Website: crate-barrel
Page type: customer-info-address
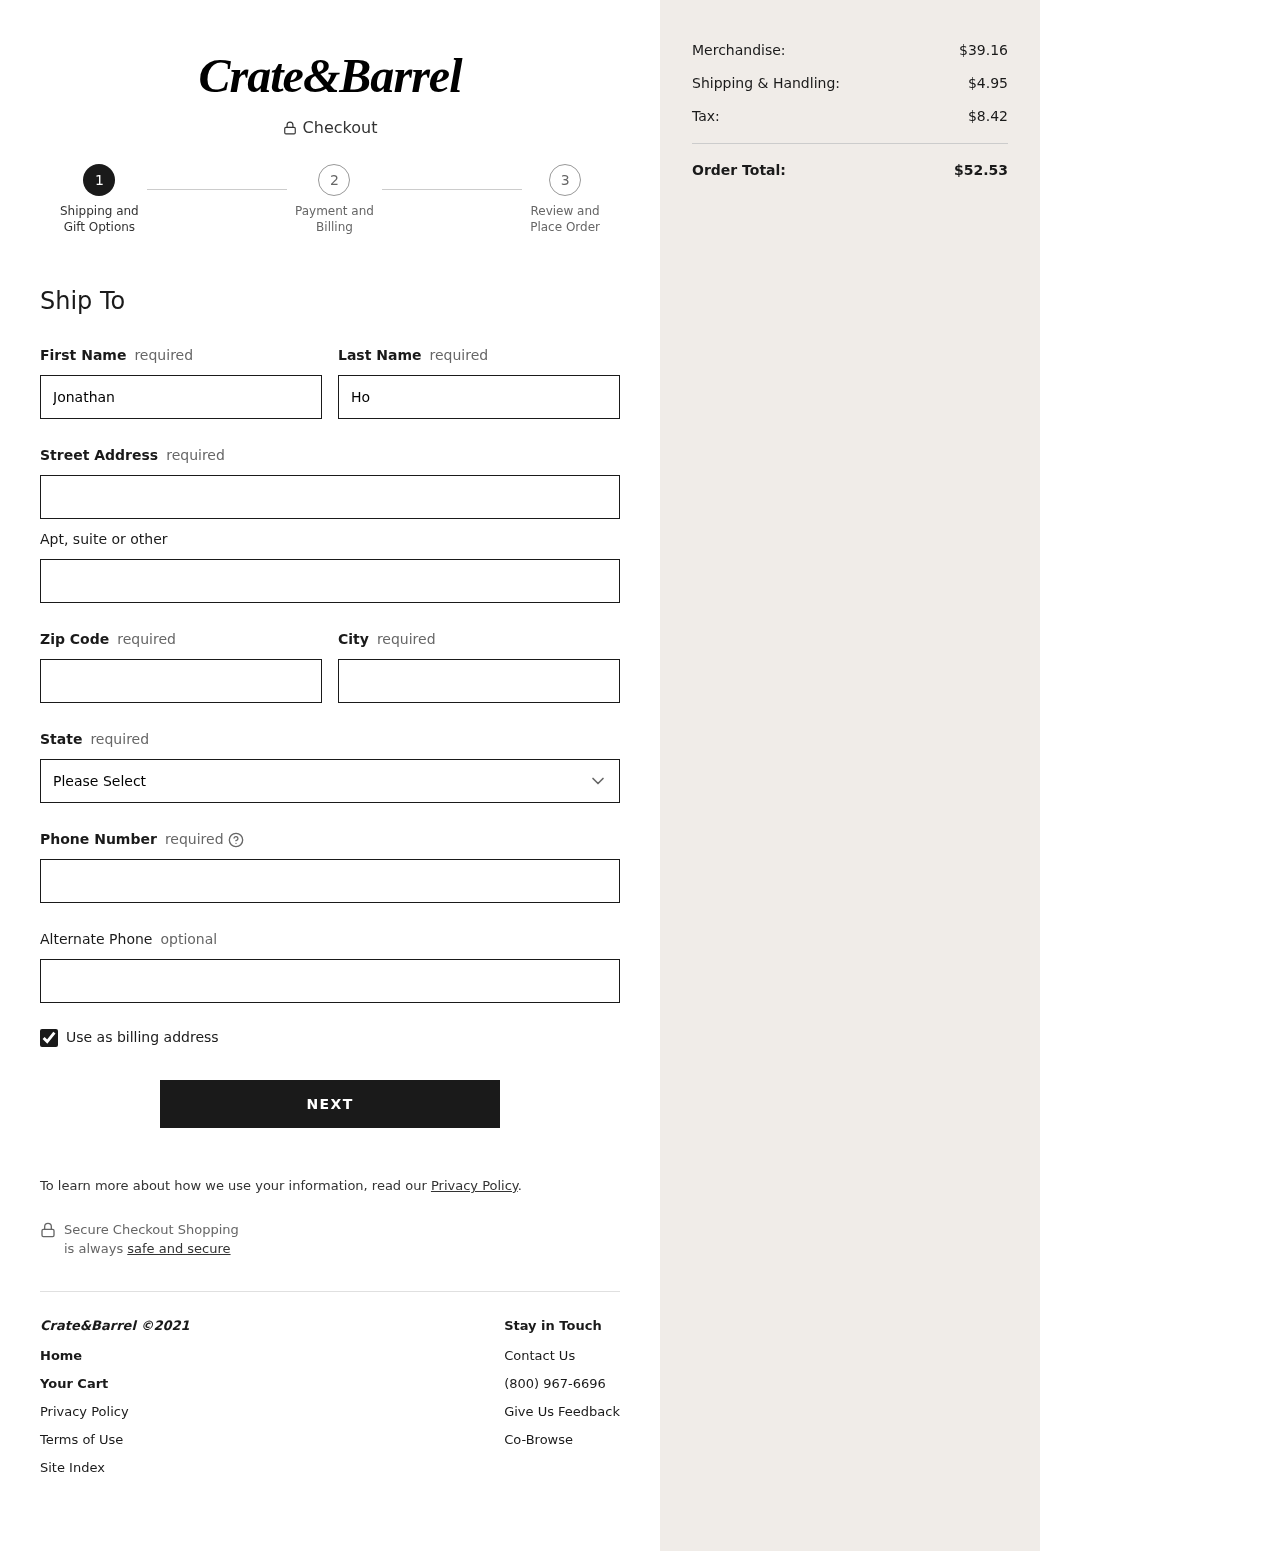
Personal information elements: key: PII_STATE
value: New Hampshire
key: PII_FIRSTNAME
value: Jonathan
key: PII_LASTNAME
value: Howard
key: PII_STREET
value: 164 Davis Centers Suite 125
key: PII_STREET2
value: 130 Marcus Trace
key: PII_POSTCODE
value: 73384
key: PII_CITY
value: West Connie
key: PII_PHONE
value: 4742650324
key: PII_PHONE_ALT
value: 9394735400
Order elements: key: ORDER_SUBTOTAL
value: $39.16
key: ORDER_SHIPPING_COST
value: $4.95
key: ORDER_TAX
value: $8.42
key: ORDER_TOTAL
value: $52.53